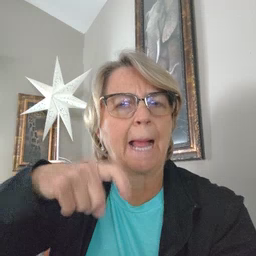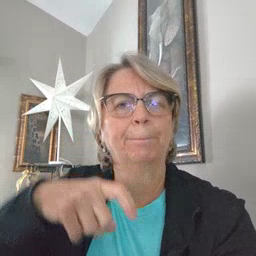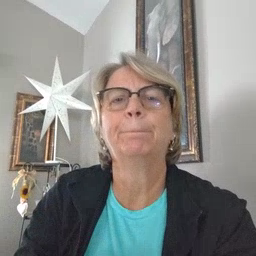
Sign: time